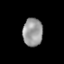
Tissue: lung
Cell type: Epithelial cells
Senescence score: 0.5598
Nuclear area (px): 550
Mean DAPI intensity: 151.38